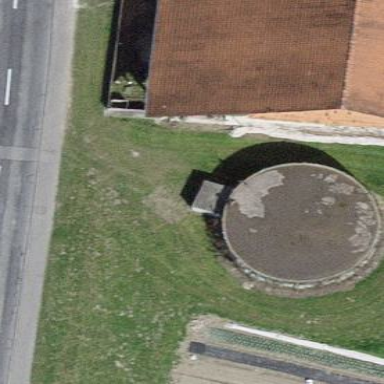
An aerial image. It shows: Storage tank with man-made structure.